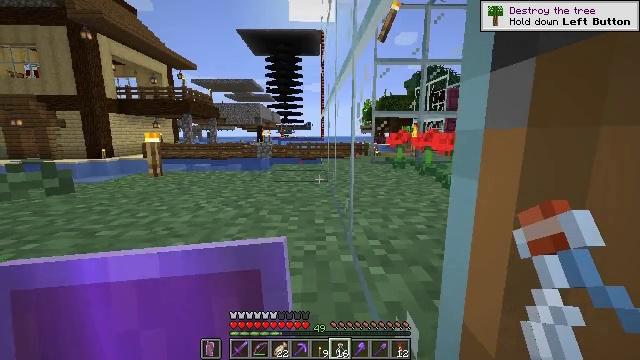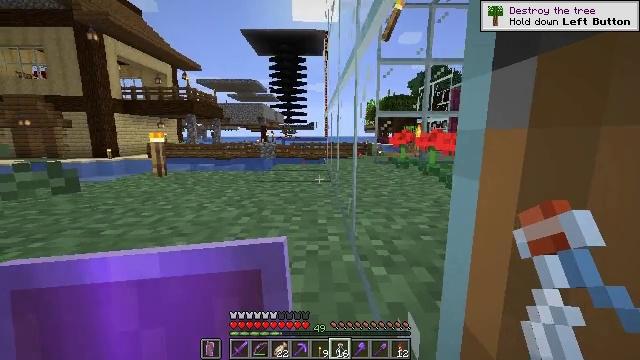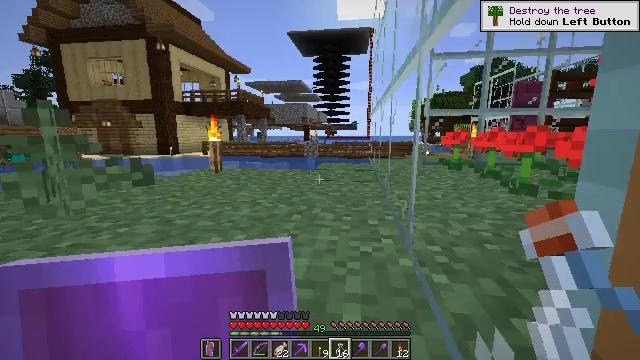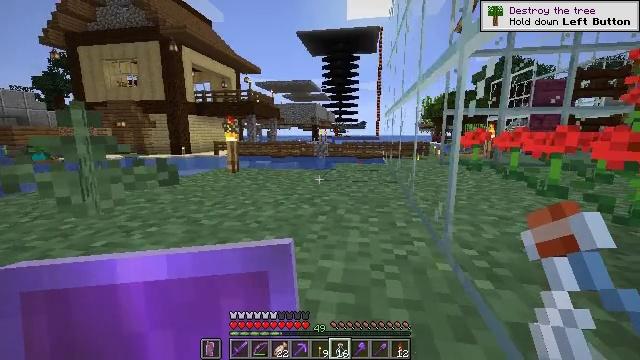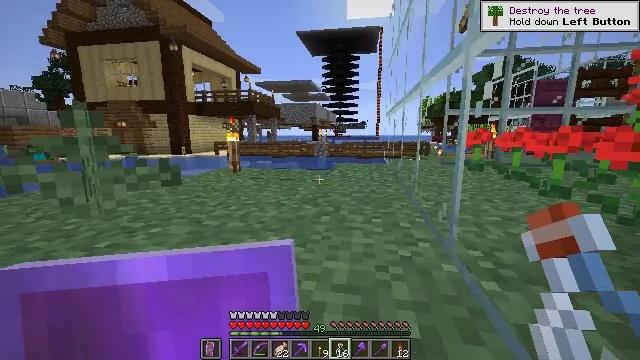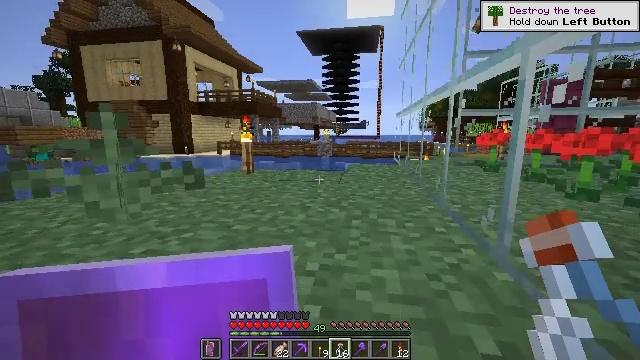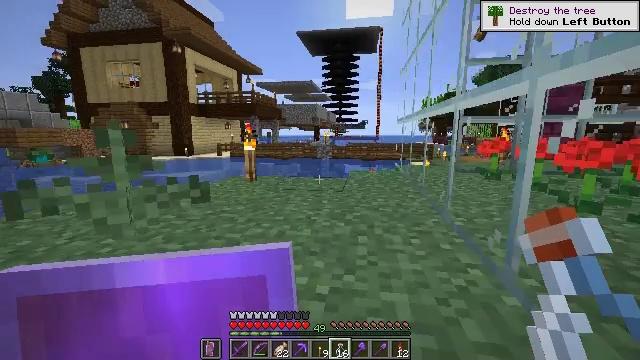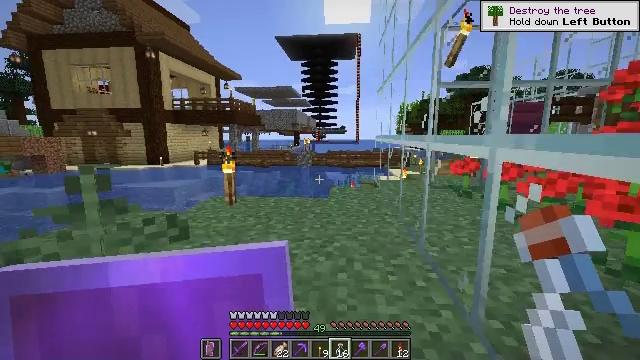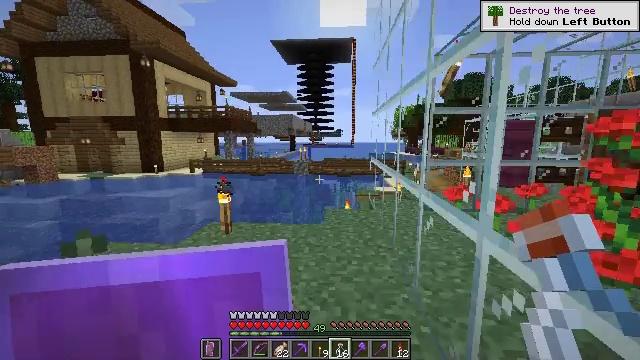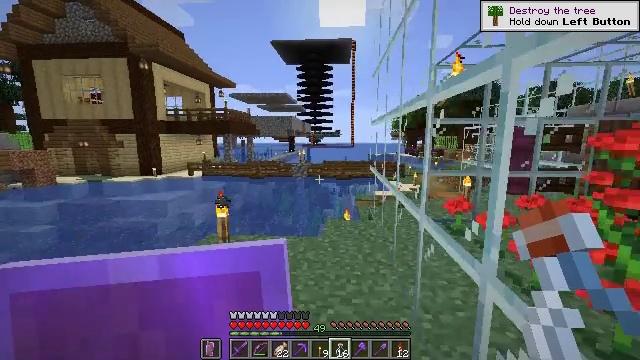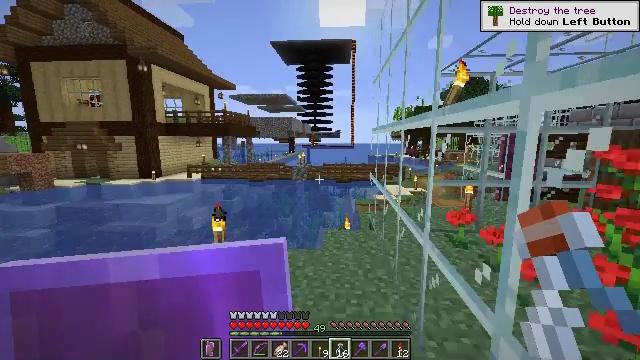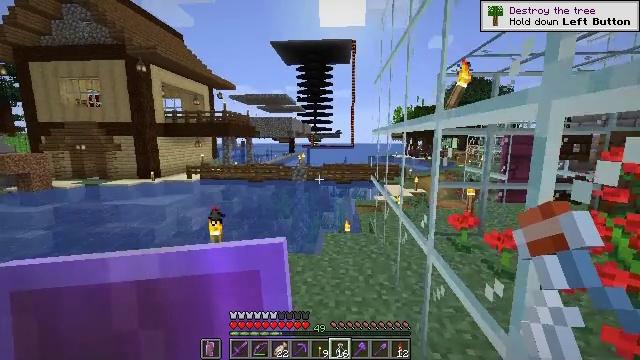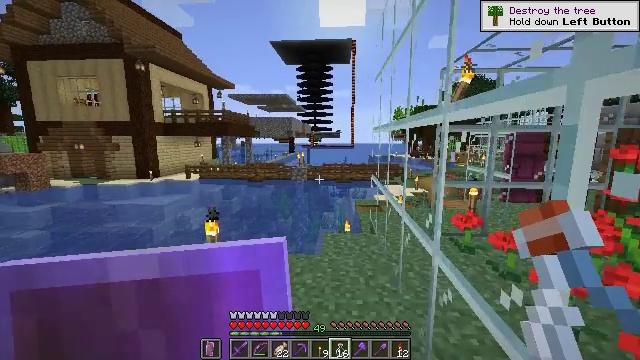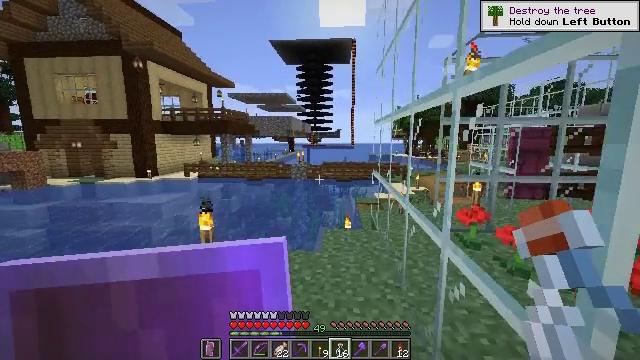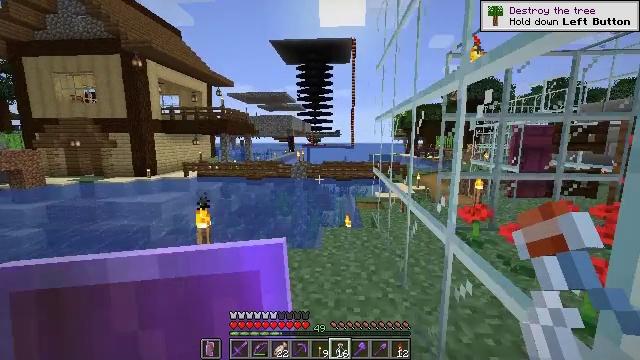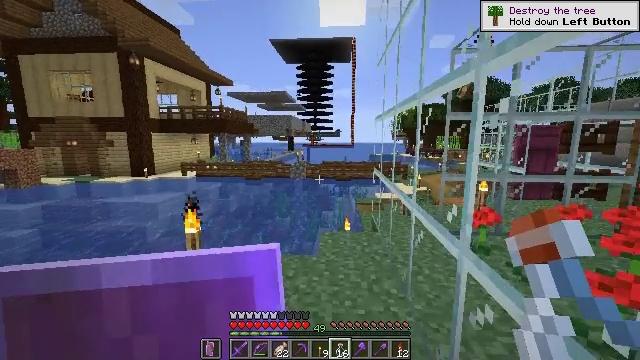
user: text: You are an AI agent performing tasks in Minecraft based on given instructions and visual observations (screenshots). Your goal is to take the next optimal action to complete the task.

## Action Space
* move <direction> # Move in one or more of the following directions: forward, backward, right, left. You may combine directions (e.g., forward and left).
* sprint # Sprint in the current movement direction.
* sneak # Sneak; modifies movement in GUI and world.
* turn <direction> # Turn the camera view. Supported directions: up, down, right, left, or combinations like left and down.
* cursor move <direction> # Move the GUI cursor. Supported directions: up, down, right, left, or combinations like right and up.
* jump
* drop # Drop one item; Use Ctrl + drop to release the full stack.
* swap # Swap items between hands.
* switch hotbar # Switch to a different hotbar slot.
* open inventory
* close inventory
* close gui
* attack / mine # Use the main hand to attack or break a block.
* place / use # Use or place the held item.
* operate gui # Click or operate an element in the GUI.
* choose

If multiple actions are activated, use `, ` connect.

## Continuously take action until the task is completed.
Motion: motion action
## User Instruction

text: Form a honey block with honey bottles in the grid.
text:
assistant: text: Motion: move forward
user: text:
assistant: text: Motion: move forward and move left, turn left
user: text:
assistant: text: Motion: move forward and move left, turn left
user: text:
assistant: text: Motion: move forward and move left
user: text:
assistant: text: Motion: move forward and move left
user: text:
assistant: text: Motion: move forward and move left, jump
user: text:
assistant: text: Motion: move forward, turn right, jump
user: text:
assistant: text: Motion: move forward, jump
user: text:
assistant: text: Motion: move forward, jump
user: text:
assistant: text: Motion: move forward
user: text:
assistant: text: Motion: move forward
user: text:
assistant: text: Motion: move forward
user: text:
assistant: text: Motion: move forward
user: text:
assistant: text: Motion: move forward
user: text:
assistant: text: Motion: move forward
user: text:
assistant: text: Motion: move forward
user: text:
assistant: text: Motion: move forward
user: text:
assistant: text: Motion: move forward
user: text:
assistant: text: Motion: move forward
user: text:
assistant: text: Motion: move forward, sprint
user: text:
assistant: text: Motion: move forward, sprint
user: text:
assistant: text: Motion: move forward, sprint
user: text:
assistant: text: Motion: move forward, sprint
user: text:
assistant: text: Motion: move forward, sprint
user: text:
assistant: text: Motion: move forward, sprint, turn right and down
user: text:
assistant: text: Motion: move forward, sprint, turn right and down
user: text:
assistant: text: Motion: move forward, sprint, turn right and down
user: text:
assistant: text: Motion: move forward, sprint
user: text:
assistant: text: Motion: move forward, sprint
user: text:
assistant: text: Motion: move forward, sprint